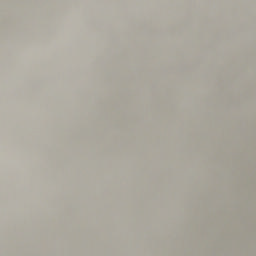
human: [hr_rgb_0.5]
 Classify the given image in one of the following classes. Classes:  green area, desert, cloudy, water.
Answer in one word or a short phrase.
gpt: cloudy